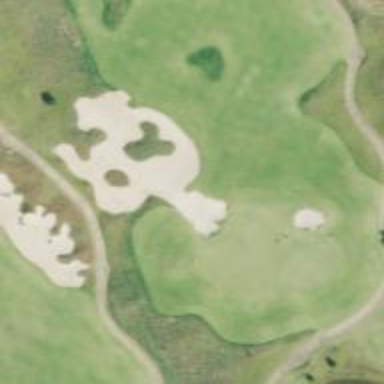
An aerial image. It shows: Golf bunker filled with sandy terrain.